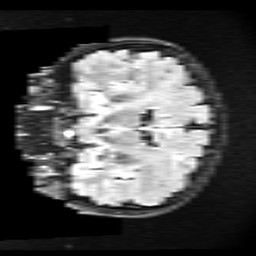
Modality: FLAIR
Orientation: coronal
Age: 23
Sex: female
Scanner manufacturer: ge
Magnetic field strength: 3 T
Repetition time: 11 s
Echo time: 0.1497 s